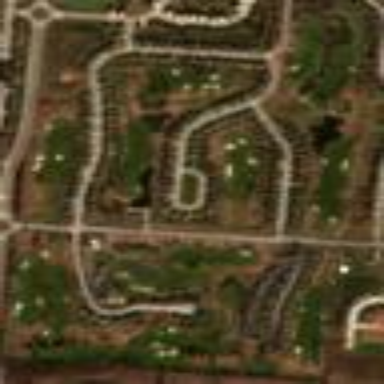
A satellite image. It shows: Golf rough area.